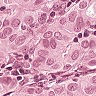
Metastatic tissue present: yes